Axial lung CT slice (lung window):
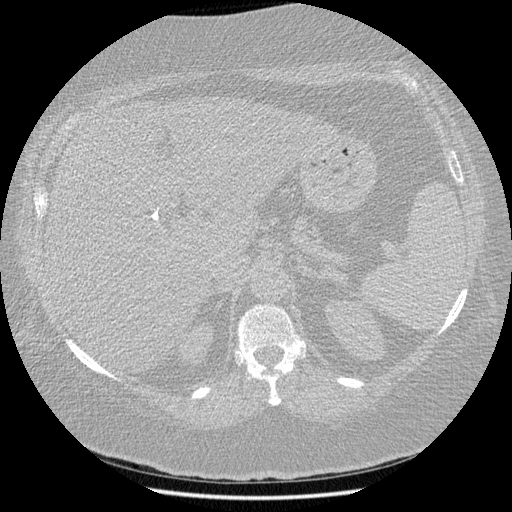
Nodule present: no